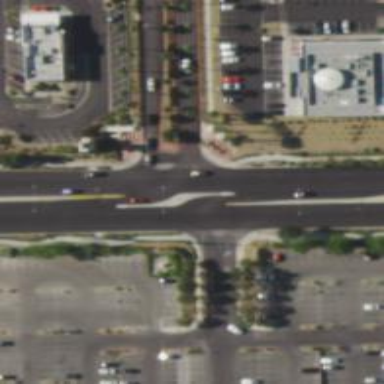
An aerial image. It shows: Primary link road with asphalt surface.